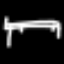
Label: bed